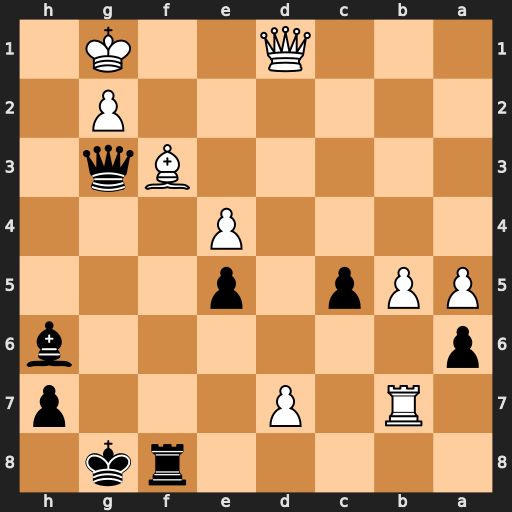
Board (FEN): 5rk1/1R1P3p/p6b/PPp1p3/4P3/5Bq1/6P1/3Q2K1
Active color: b
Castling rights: -
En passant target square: -
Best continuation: Be3+ Kf1 Qf2#